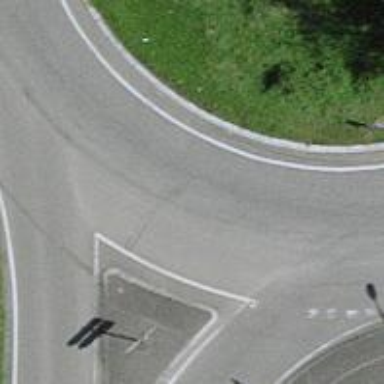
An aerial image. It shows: Secondary road with asphalt surface leading to roundabout.